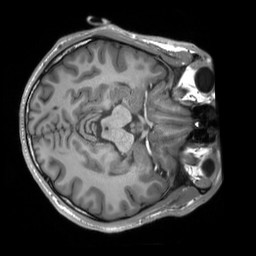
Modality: T1w
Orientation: axial
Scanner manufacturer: siemens
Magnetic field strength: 3 T
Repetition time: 2.3 s
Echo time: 0.00207 s